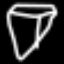
Label: diamond